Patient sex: M
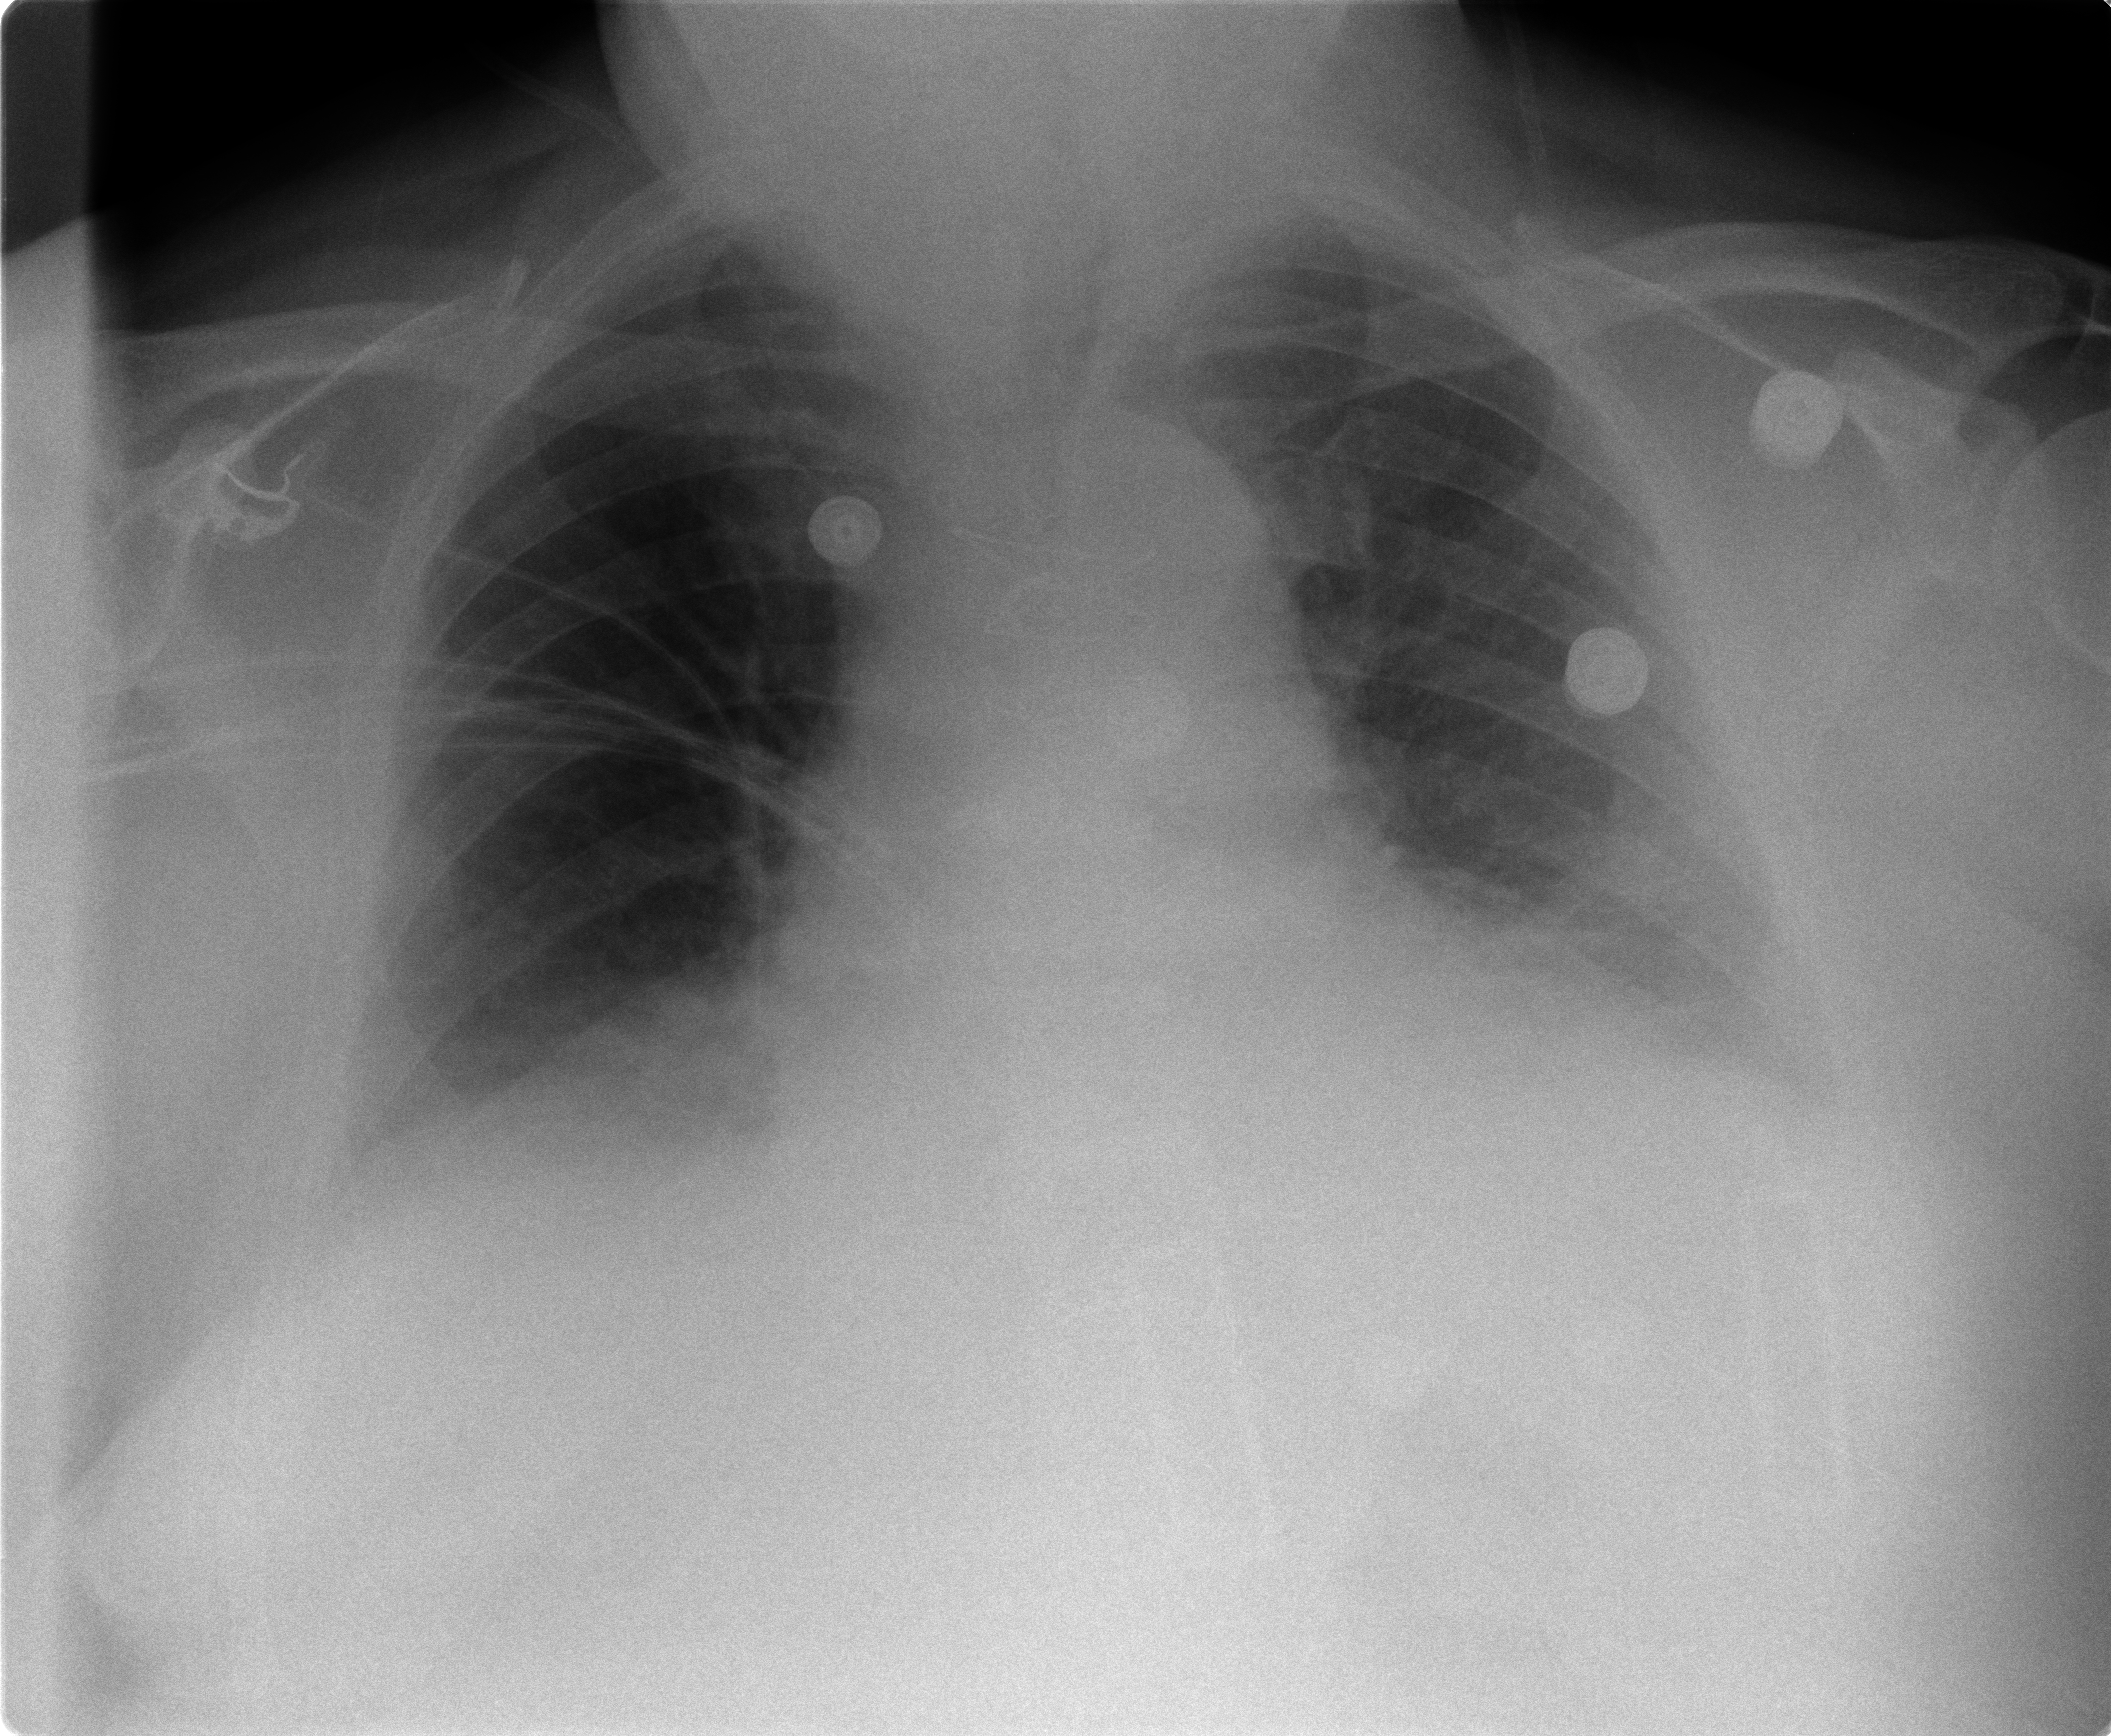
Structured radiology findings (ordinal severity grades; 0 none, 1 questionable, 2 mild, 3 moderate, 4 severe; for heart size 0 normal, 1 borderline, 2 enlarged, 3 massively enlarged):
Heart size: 2
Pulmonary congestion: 2
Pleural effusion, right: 2
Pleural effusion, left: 2
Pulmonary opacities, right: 0
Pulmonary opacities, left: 0
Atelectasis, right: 2
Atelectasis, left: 2